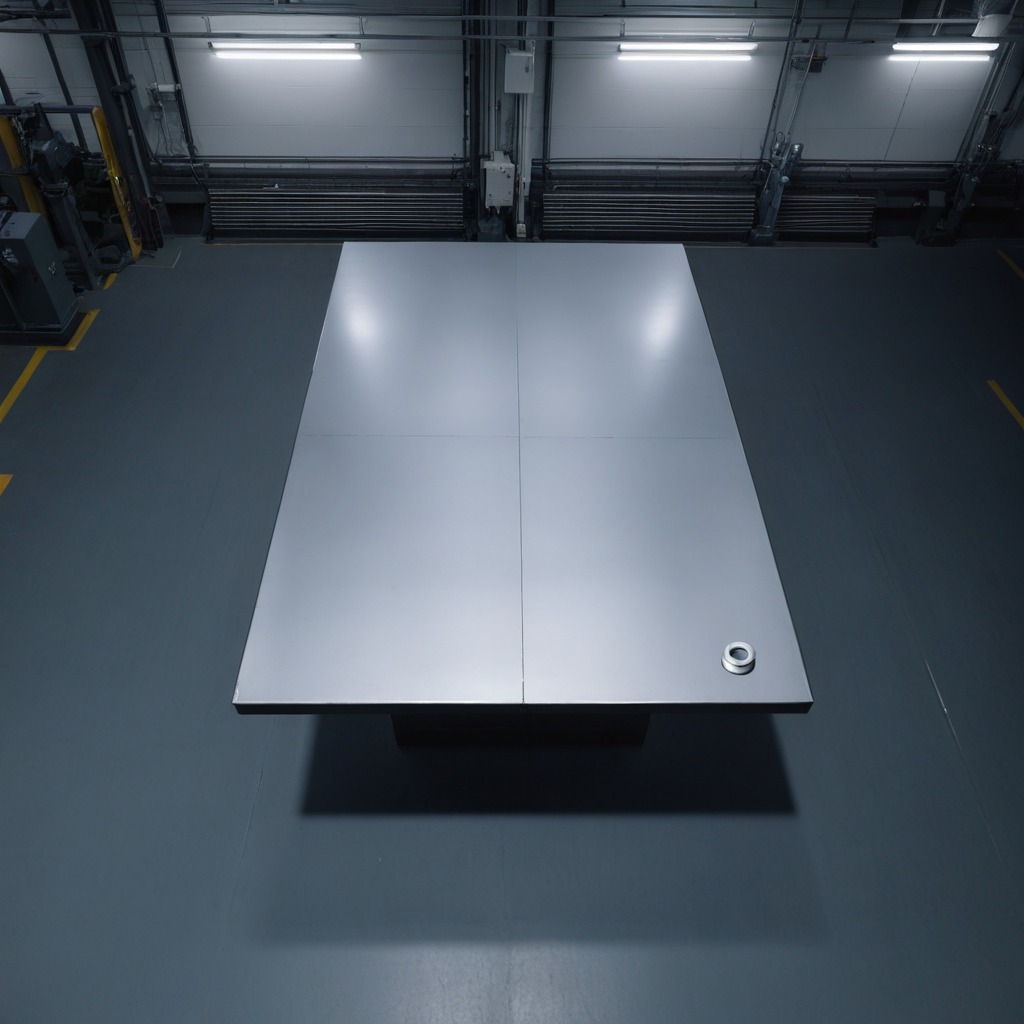
A flat metal washer is lying on a clean empty table in a basement in the evening.